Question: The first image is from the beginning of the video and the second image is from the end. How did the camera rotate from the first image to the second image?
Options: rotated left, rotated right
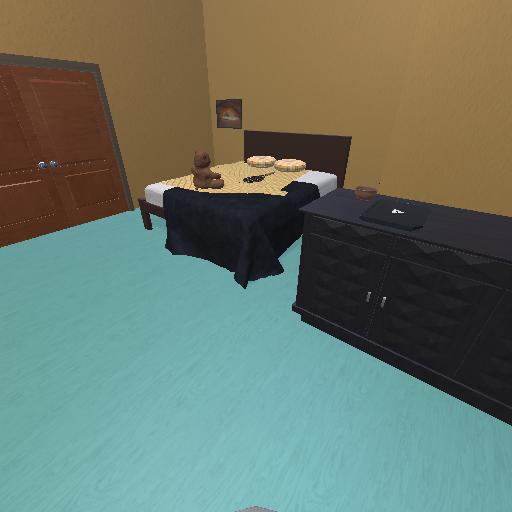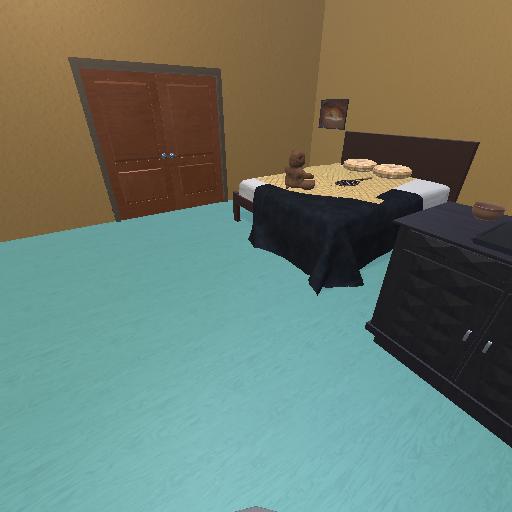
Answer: rotated left